Hyperloop — это технология, дающая возможность быстрой транспортировки обтекаемого транспортного средства вдоль горизонтальной трубы, как показано на рисунке (a). Транспортировка происходит с использованием так называемой воздушной подушки, то есть в процессе движения происходит выброс газа под большим давлением из небольших отверстий в нижней половине транспортного средства, как показано на рисунке (b). Его поперечное сечение представляет собой круг радиуса $R$, отверстия на нижней половине распределены равномерно, их количество на единицу площади равно $n$ ($n \geq 1$), площадь одного отверстия равна $s$. Длина транспортного средства равна $l$, а масса равна $M$. Считайте, что поток газа подчиняется уравнению Бернулли, температура газа постоянна, а его давление на выходе равно давлению окружающей среды $P_{low}$. Как показано на рисунке (c), в трубе закреплены две параллельные направляющие, ответственные за электропитание, а на транспортном средстве закреплены два провода, перпендикулярные направляющим. Направляющие имеют радиус $r_d$ и удельное сопротивление $\rho_d$, расстояние между ними равно $2 \left( D + r_d \right)$; толщиной проводов можно пренебречь, расстояние между ними $D$, сопротивление каждого провода в два раза больше сопротивления направляющей той же длины. Направляющие и провода находятся в горизонтальной плоскости, сопротивлением их контакта можно пренебречь.
При каком давлении газа $P$ транспортное средство может оторваться от земли? Как показано на рисунке (d), когда транспортное средство попадает на станцию со скоростью $v_0$, оно входит в область направленного вертикально вниз однородного магнитного поля с индукцией $B$, граница которого параллельна проводу.
Найдите, с какой скоростью $v$ будет двигаться транспортное средство к моменту, когда оба провода окажутся в магнитном поле. Перед тем, как транспортное средство покидает станцию, к направляющим подключают источник постоянного напряжения $\mathcal E$ на расстоянии $D$ за проводом 2, как показано на рисунке (e).
Пренебрегая массой источника и сопротивлением подключенных к нему проводов, найдите ускорение $a$ транспортного средства сразу после подключения источника. $\textit{Примечание:}$ Магнитное поле на расстоянии $r_0$ от цилиндрического провода равно\[B=\frac{\mu_{0} I}{4 \pi r_{0}}\left(\cos \theta_{1}+\cos \theta_{2}\right),\]где $\theta_1$ и $\theta_2$ — углы между перпендикуляром к проводу и направлениями на его концы. Можно пользоваться формулой для следующего интеграла:$$\int_{a}^{b} \frac{1}{x} \frac{c}{\sqrt{x^{2}+c^{2}}} \mathrm{~d} x = \ln \left(\frac{b}{a} \frac{c+\sqrt{c^{2}+a^{2}}}{c+\sqrt{c^{2}+b^{2}}}\right),$$где $a$, $b$ и $c$ — положительные числа.
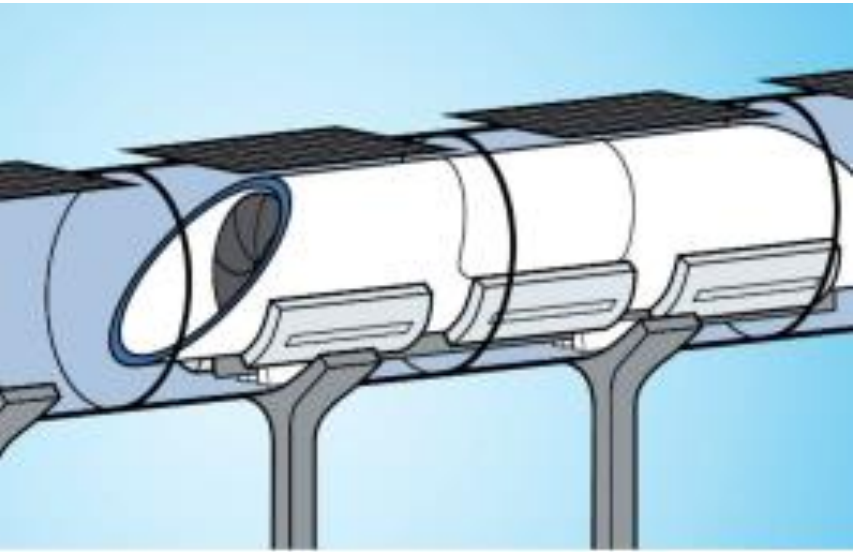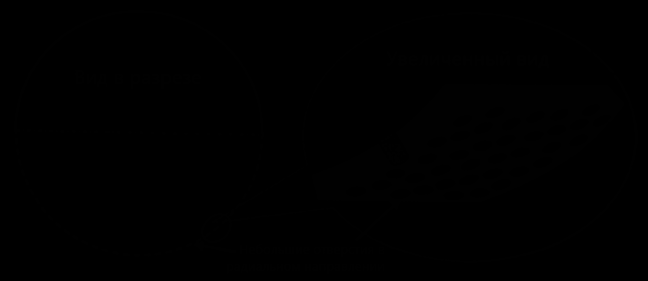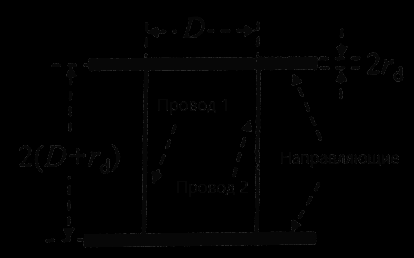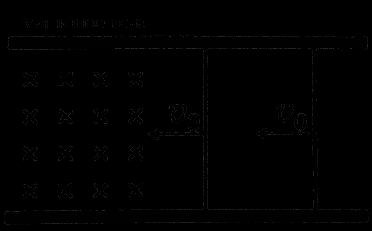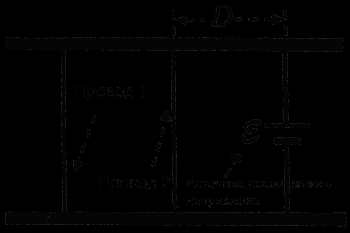
При каком давлении газа $P$ транспортное средство может оторваться от земли?
Ответ: \[P = \frac{Mg}{4nslR} + P_{low}.\]

Найдите, с какой скоростью $v$ будет двигаться транспортное средство к моменту, когда оба провода окажутся в магнитном поле.
Ответ: \[v = v_0 - \frac{2 \pi B^2 D^2 r_d^3}{3M \rho_d}.\]

Пренебрегая массой источника и сопротивлением подключенных к нему проводов, найдите ускорение $a$ транспортного средства сразу после подключения источника.
Ответ: \[a = \frac{3 \pi \mu_0 r_d^4 \varepsilon^2}{200 \left( \rho_d D \right)^2 M} \left[ \sqrt2 + 2\sqrt5 - 3 \ln{\left( \frac{\left(2 D+r_{d}\right)^{3}}{r_d^{3}} \frac{\left(D+\sqrt{D^{2}+r_{d}^{2}}\right)^{2}}{\left(D+\sqrt{D^{2}+\left(2 D+r_{d}\right)^{2}}\right)^{2}} \frac{2 D+\sqrt{4 D^{2}+r_{d}^{2}}}{2 D+\sqrt{4 D^{2}+\left(2 D+r_{d}\right)^2}} \right)} \right].\]
Темы:
T, Электромагнетизм, Электромагнитная индукция, Китайские